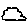
Label: cloud